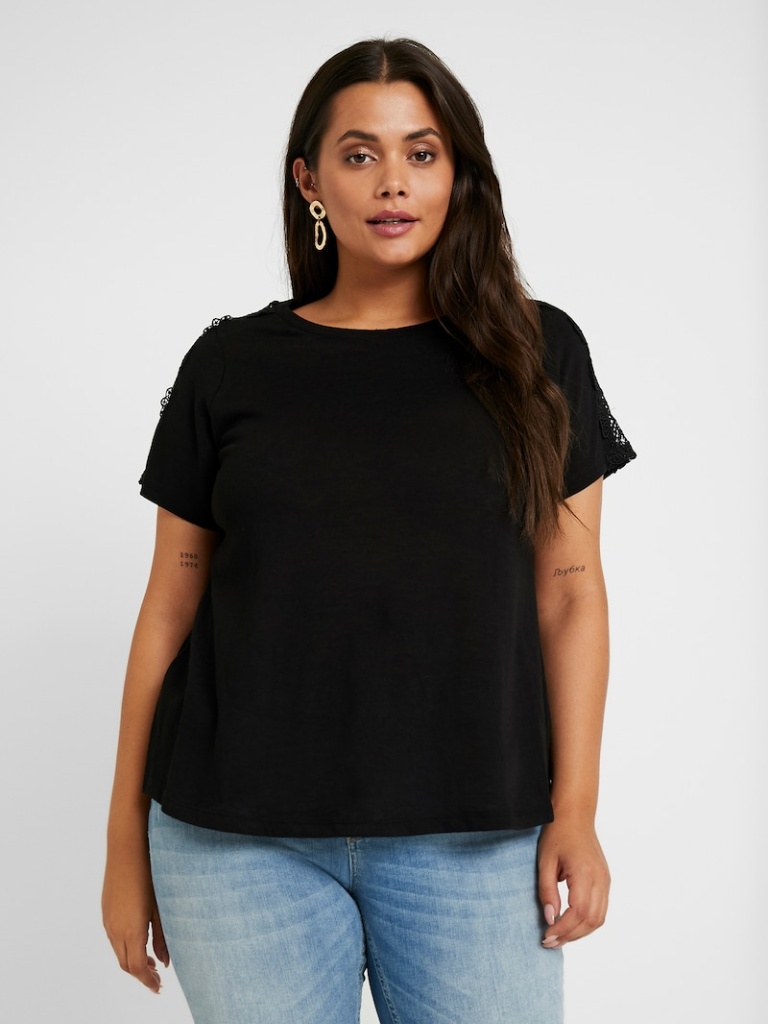
cotton relaxed short sleeve hip length Untucked crew t-shirt